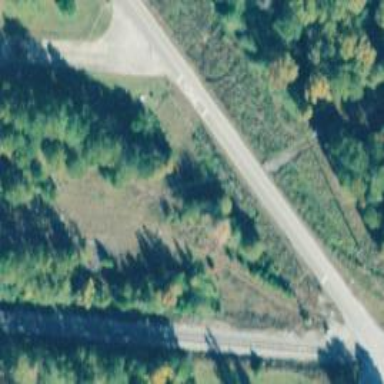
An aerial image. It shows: Disused railway spur service.